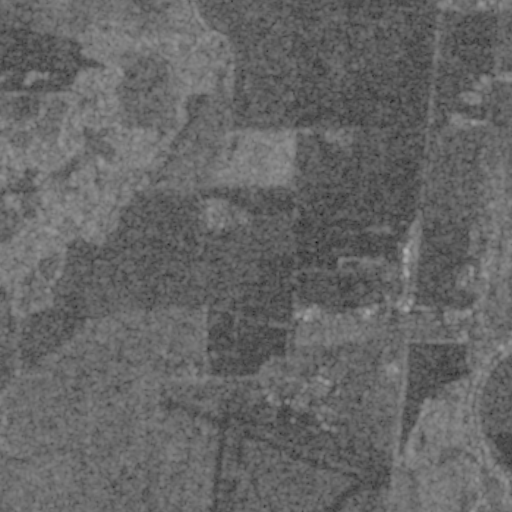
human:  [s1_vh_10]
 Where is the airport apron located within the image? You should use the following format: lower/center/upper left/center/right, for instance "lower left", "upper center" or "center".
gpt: The airport apron is located in the lower center of the image.
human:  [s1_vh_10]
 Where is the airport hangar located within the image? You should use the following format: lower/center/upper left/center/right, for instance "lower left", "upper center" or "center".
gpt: The airport hangar is located in the lower right of the image.
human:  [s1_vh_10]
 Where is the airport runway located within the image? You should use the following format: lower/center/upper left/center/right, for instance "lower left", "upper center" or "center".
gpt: The airport runway is located in the lower right of the image.
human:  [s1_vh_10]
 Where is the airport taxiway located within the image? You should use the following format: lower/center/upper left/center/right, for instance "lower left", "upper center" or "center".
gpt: The airport taxiway is located in the lower right of the image.
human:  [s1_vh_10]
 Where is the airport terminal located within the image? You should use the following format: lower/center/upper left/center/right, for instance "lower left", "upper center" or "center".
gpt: The airport terminal is located in the lower center of the image.
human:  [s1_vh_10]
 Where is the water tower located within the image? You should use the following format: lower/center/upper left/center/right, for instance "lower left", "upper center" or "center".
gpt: The water tower is located in the lower center of the image.
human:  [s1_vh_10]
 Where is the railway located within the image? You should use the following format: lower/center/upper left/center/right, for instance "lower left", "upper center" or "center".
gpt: The railway is located in the right of the image.
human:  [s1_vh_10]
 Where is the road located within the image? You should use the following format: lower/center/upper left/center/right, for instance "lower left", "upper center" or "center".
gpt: There is no road in the image.

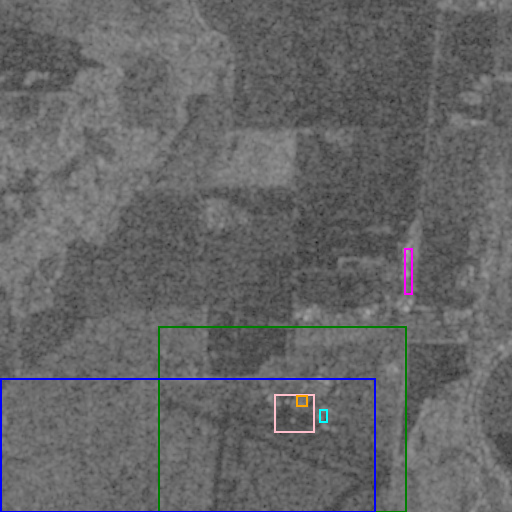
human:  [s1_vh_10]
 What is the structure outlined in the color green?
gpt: The structure outlined in green is an airport.
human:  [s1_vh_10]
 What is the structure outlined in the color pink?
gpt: The structure outlined in pink is an airport apron.
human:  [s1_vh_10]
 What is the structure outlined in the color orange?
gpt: The structure outlined in orange is an airport terminal.
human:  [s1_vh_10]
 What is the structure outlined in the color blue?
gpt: The structure outlined in blue is a crop field.
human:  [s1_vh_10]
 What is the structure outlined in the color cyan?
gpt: The structure outlined in cyan is a parking lot.
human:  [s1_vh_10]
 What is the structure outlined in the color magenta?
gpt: The structure outlined in magenta is a building.
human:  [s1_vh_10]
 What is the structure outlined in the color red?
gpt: There is no red outline.